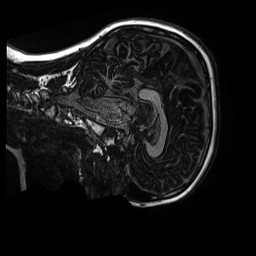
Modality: MP2RAGE
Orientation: sagittal
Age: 12
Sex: male
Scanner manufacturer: siemens
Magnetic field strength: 3 T
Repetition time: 4 s
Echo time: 0.00303 s